Field crop: maize
Growth stage: 1
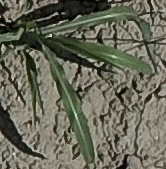
Species: sorghum